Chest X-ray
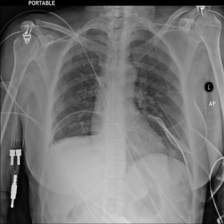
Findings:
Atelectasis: negative
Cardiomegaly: negative
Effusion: negative
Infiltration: negative
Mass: negative
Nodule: negative
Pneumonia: negative
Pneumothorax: negative
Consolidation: negative
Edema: negative
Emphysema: negative
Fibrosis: negative
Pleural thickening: negative
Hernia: negative